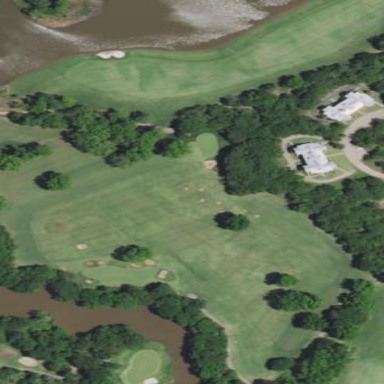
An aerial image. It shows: Golf tee on pitch of leisure land.